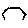
Label: hexagon